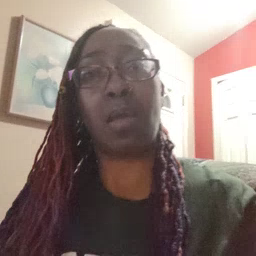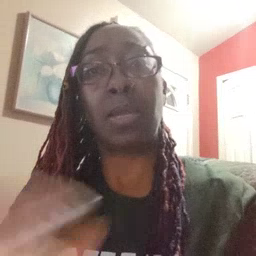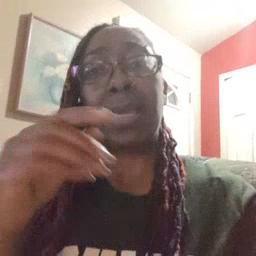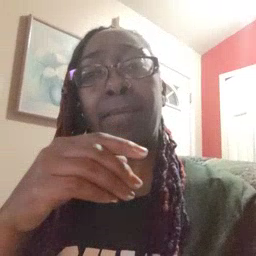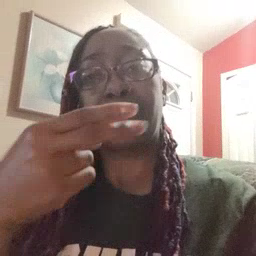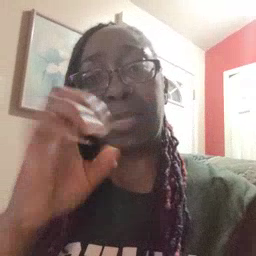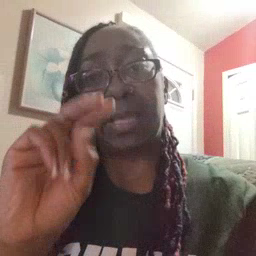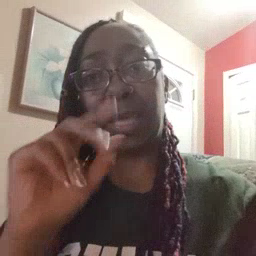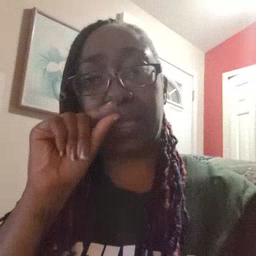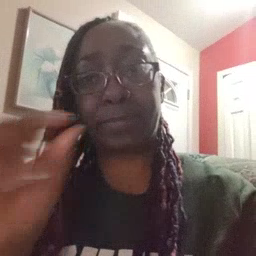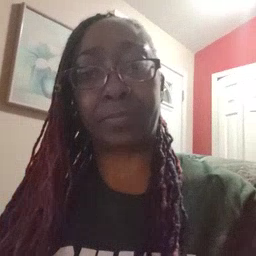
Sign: hen